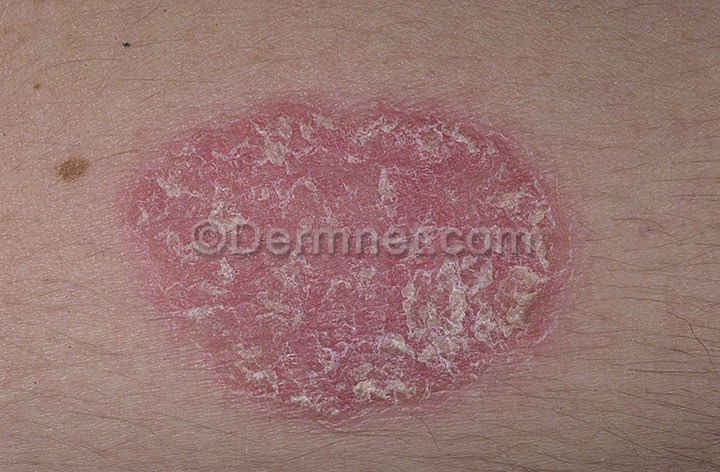
Disease: Psoriasis pictures Lichen Planus and related diseases